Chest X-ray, AP view. Patient: 28 years old, sex F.
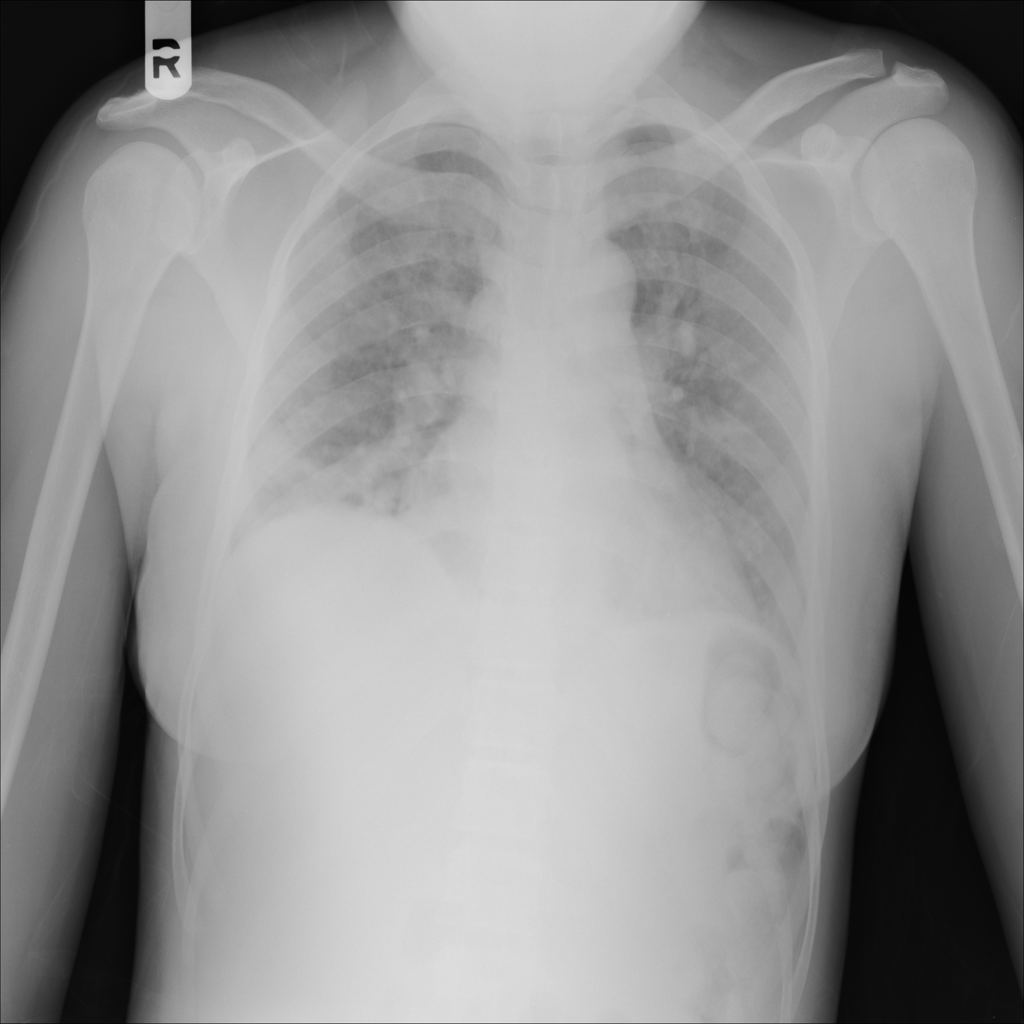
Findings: Atelectasis, Infiltration